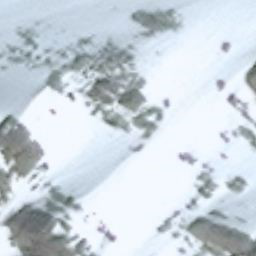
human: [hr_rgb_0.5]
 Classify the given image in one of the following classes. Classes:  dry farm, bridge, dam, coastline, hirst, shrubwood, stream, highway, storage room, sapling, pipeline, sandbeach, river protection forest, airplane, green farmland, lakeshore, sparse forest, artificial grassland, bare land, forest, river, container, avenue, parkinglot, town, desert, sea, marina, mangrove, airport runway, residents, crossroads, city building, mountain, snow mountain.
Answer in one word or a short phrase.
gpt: snow mountain